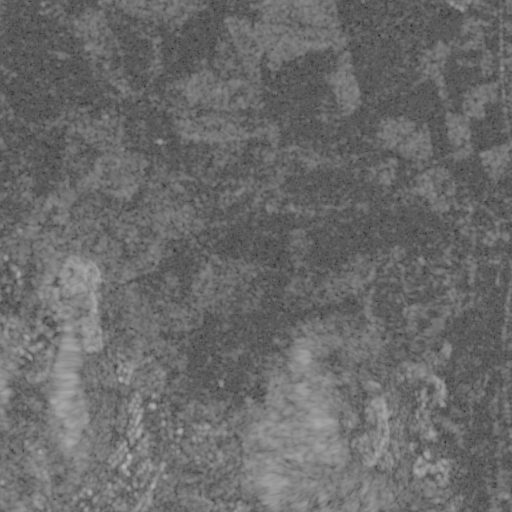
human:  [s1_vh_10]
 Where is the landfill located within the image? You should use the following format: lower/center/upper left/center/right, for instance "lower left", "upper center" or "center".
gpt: The landfill is located in the lower right of the image.
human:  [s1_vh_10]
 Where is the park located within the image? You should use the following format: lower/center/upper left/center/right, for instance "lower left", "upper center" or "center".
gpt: The park is located in the lower left of the image.
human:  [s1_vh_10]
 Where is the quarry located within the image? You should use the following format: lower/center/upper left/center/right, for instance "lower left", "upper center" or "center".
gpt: The quarry is located in the lower right of the image.
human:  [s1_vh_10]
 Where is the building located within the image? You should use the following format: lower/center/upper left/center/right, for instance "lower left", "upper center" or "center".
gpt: There is no building in the image.

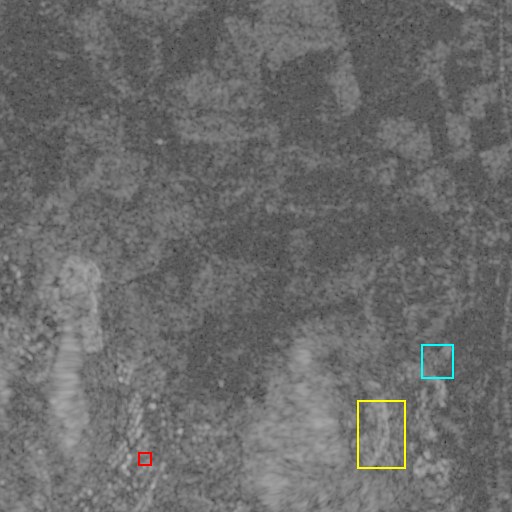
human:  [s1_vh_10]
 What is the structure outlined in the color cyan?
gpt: The structure outlined in cyan is a landfill.
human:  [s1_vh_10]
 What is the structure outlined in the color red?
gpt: The structure outlined in red is a park.
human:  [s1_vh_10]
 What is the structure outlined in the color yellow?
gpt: The structure outlined in yellow is a quarry.
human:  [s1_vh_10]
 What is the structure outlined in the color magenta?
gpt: There is no magenta outline.